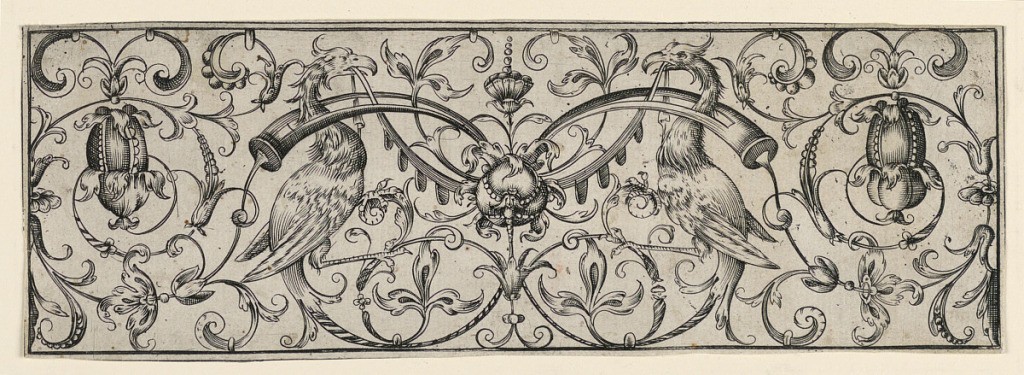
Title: Frieze with Birds, Flowers, Wreaths and Scrolls
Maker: Theodor Bang, German, 1575 - 1630
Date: ca. 1600 - 1617
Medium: Engraving on white laid paper
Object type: Print
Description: Horizontal rectangle showing a symmetrical grotesque design composed of scrolling arabesques and two birds holding a banner between their beaks.